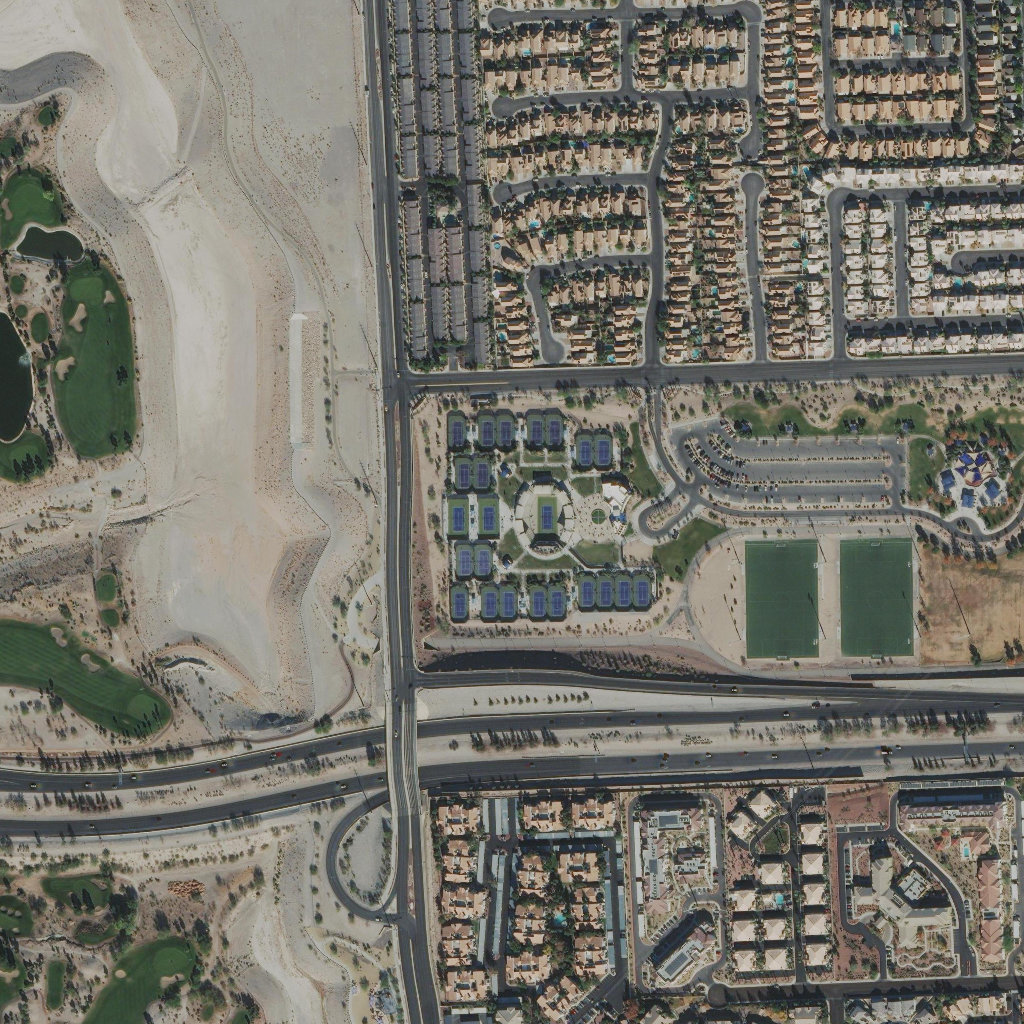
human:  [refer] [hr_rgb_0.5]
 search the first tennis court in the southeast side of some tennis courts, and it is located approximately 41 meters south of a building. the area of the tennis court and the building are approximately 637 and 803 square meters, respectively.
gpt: <box>[[61, 56, 63, 59, 0]]</box>